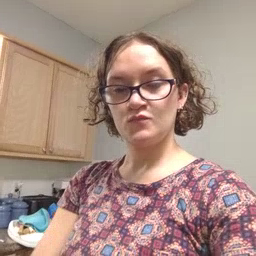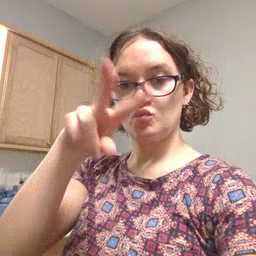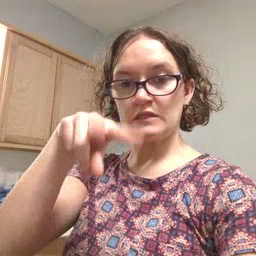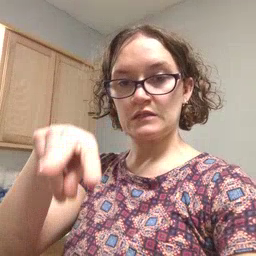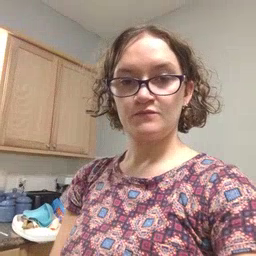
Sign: read